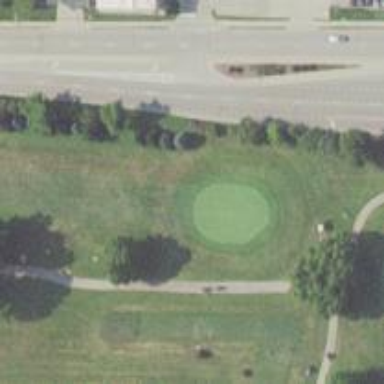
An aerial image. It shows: Golf hole.